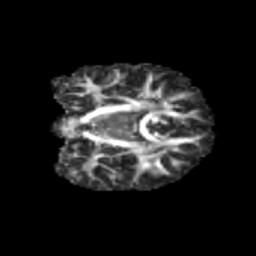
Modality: FA
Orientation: coronal
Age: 12
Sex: male
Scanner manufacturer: siemens
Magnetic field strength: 3 T
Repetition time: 3.8 s
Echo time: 0.07 s